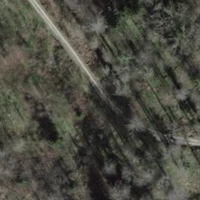
EUNIS habitat code: 41
Species observed at this site:
Aruncus dioicus